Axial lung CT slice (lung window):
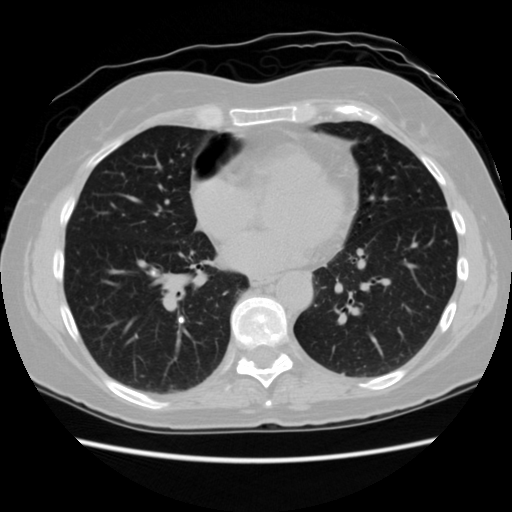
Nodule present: no